Field crop: maize
Growth stage: 2
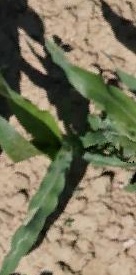
Species: maize